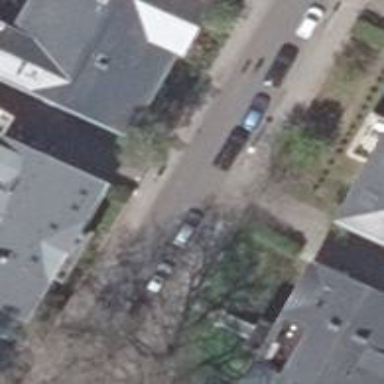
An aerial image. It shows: Residential road with asphalt surface. There are sidewalks on both sides and opposite cycleway. There is parallel on-street parking on the right lane.